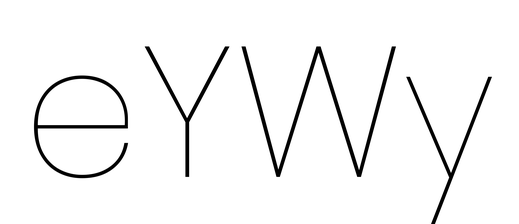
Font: Poppins-Thin